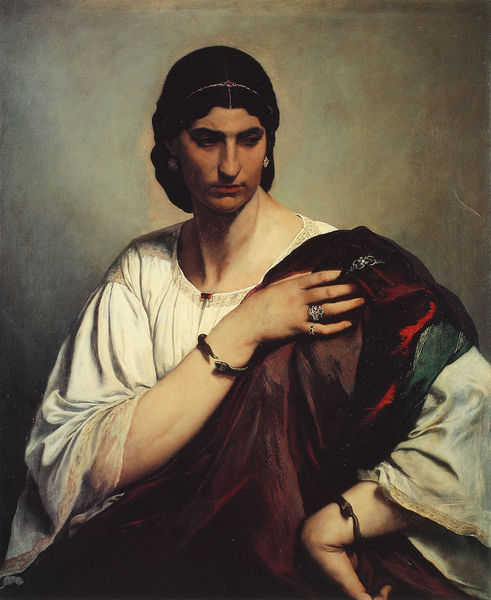
Titel: Lucrezia Borgia
Künstler: Anselm Feuerbach
Institution: Frankfurt, Städelsches Kunstinstitut
Schlagwörter: umhang, weiß, grün, frau, frisur, hell, kleid, ohrring, schmuck, schwarz, blick, dame, rot, tuch, malerei, ornament, arm, mensch, ärmel, bildnis, porträt, öl, gewand, haare, realismus, ohrringe, diadem, edelsteine, haarreif, seide, klar, italien, süden, haarband, ölgemälde, dick, weiblich, ring, spange, schwarze haare, schlange, mürrisch, armband, armreif, feuerbach, griechenland, schlangen, edelstein, frisut, kopfschmuck, bordeaux, rubin, saphir, pompeji, geschmeide, zweifel, herb, juwelen, schwarz-wei, accecoires, rige, armbände